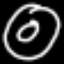
Label: donut